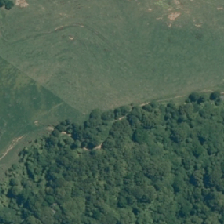
Land cover: indigenous_forest